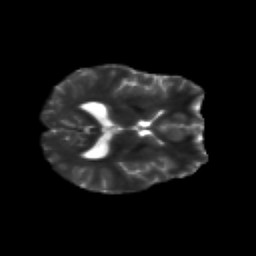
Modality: T2w
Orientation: axial
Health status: healthy
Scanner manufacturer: siemens
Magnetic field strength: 3 T
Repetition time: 12 s
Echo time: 0.092 s